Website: apple
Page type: customer-info-address
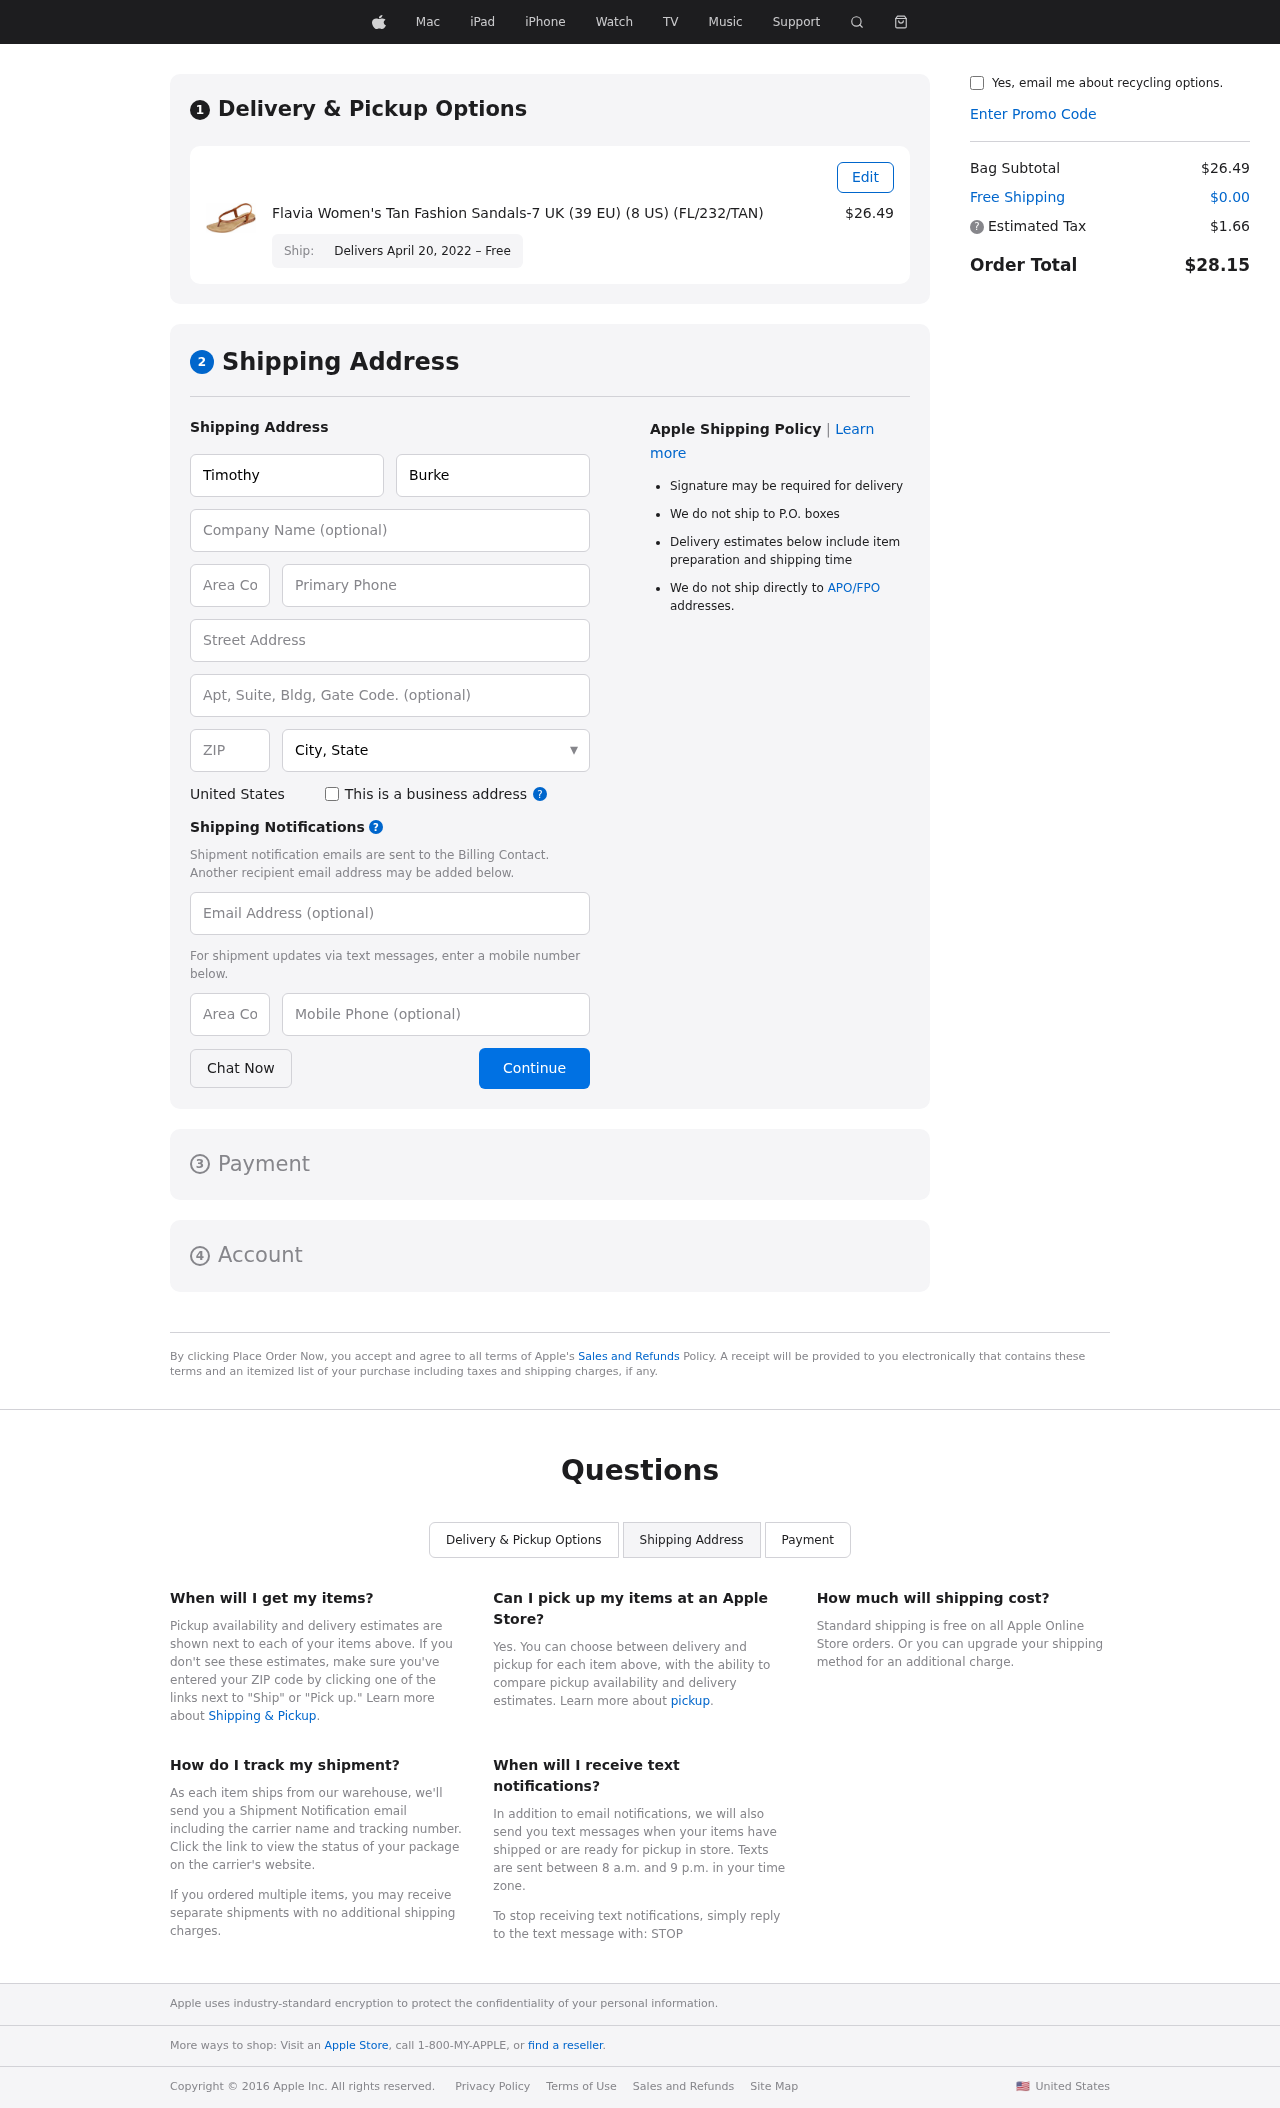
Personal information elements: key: PII_CITY_STATE
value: Christopherberg, TN
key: PII_COUNTRY
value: United States
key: PII_EMAIL
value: timothyburke@gmail.com
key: PII_FIRSTNAME
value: Timothy
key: PII_LASTNAME
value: Burke
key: PII_PHONE
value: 4047835398
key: PII_PHONE_ALT
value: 3858747696
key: PII_PHONE_ALT_AREA
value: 385
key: PII_PHONE_AREA
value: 404
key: PII_POSTCODE
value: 19431
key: PII_STREET
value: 557 Thomas Park Suite 841
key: PII_STREET2
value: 667 Phyllis Rapids Apt. 522
Product elements: key: PRODUCT1_NAME
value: Flavia Women's Tan Fashion Sandals-7 UK (39 EU) (8 US) (FL/232/TAN)
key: PRODUCT1_PRICE
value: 26.49
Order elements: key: ORDER_DELIVERY_DATE
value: Delivers April 20, 2022 – Free
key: ORDER_SUBTOTAL
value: $26.49
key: ORDER_SHIPPING_COST
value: $0.00
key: ORDER_TAX
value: $1.66
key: ORDER_TOTAL
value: $28.15